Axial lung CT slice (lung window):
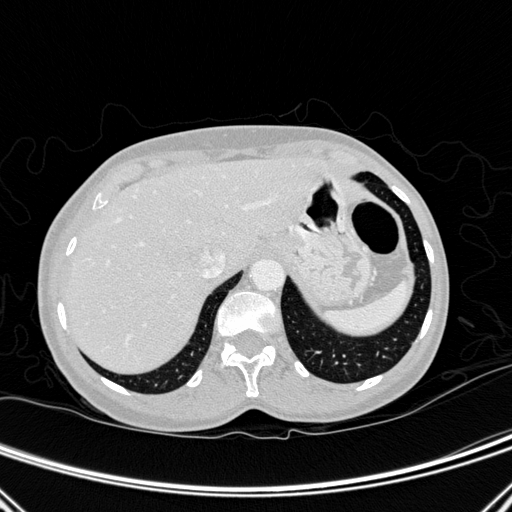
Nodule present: no